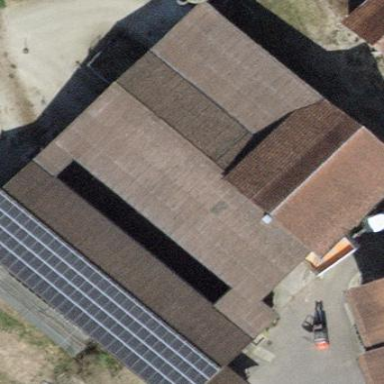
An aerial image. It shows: Gabled roof on farm auxiliary building.